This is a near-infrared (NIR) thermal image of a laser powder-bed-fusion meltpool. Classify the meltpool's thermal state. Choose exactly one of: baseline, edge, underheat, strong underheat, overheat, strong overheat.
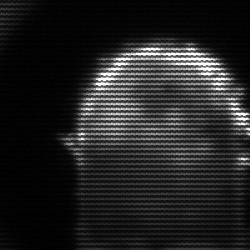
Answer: baseline